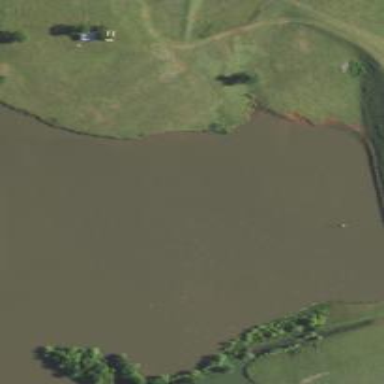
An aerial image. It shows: Reservoir.